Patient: sex M, age 59
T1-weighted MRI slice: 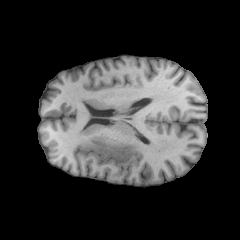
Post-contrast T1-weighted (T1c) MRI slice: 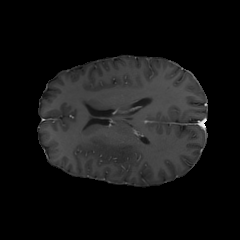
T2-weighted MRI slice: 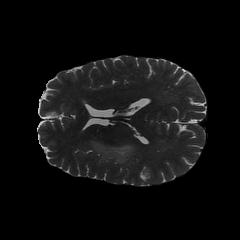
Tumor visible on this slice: yes
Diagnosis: Astrocytoma, IDH-wildtype
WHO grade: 3